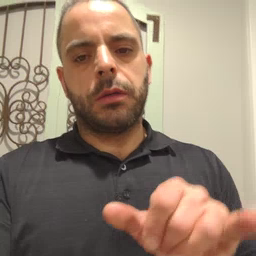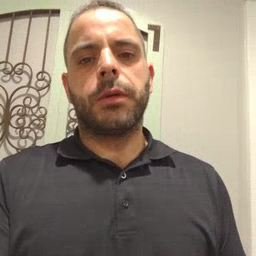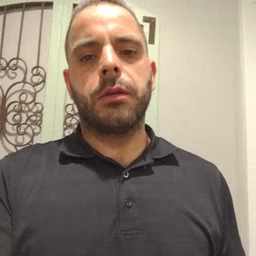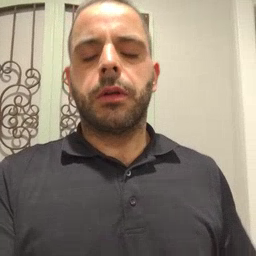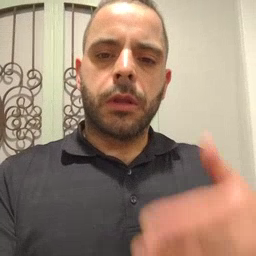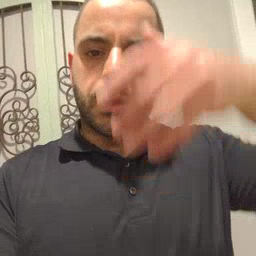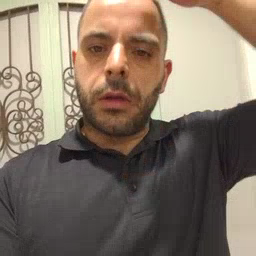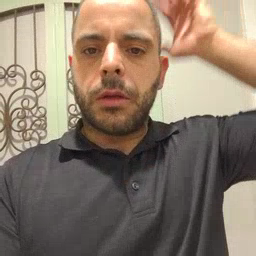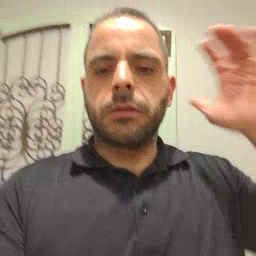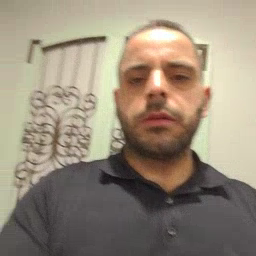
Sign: tiger